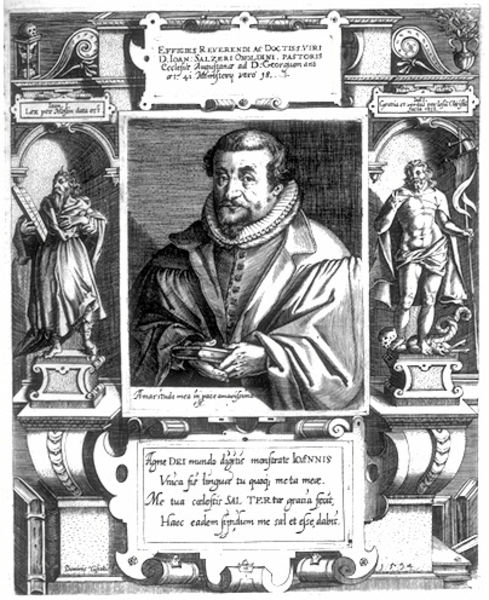
Titel: Bildnis des Johann Salzer
Künstler: Dominicus Custos
Institution: (Seriendruck)
Schlagwörter: mann, schatten, weiß, ausschnitt, fenster, grau, licht, mund, nase, schwarz, zeichnung, blick, tuch, bart, architektur, augen, band, bibel, falten, johannes, kragen, rahmen, schädel, sockel, stein, ärmel, bildnis, hals, halskrause, herr, hände, portrait, porträt, haare, mantel, adel, augenbrauen, brustbild, lippen, renaissance, statue, vase, schrift, bilder, papier, fahne, grafik, graphik, rand, figuren, rundbogen, tafel, kartusche, inschrift, glanz, dekor, festhalten, faltenwurf, podest, knöpfe, bögen, schild, moses, buch, kreuz, denkmal, druck, radierung, stich, schwarzweiß, text, waffe, beschriftung, entwurf, krause, spitzbart, buchdruck, plastiken, statuen, voluten, jesus, bildnid, wams, luther, gelehrter, heilige, speer, schnecken, kupferstich, szenen, drache, umrahmt, nischen, latein, podeste, lateinisch, schrifttafel, epitaph, seriendruck, rollwerk, voööbart, protestant, bdruck, frontspiz